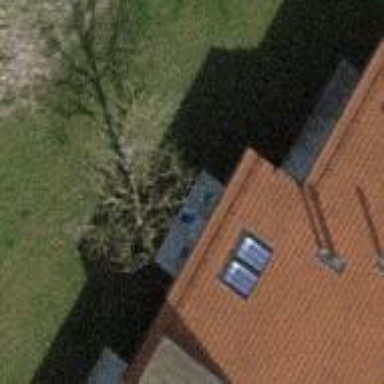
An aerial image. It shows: View of roof of building.